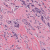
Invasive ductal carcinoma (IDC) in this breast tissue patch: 1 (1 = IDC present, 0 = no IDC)